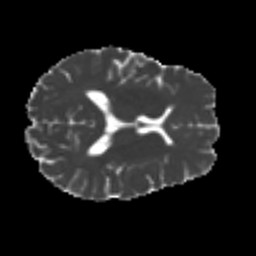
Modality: MD
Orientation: axial
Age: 29
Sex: female
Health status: ill
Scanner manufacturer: siemens
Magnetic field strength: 3 T
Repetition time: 6.5 s
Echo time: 0.062 s